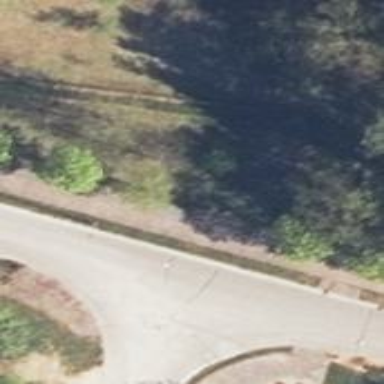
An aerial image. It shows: Row of trees in natural setting.